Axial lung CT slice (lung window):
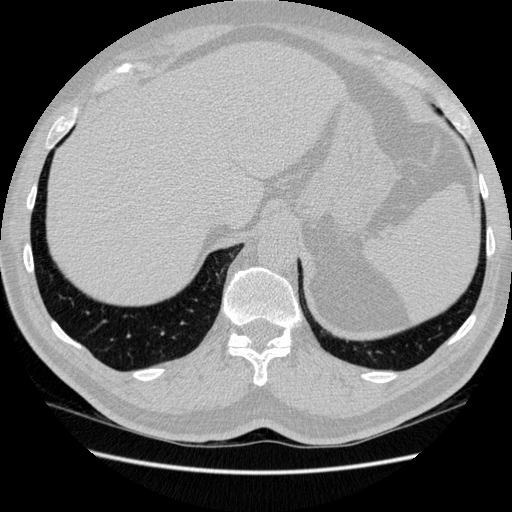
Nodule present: no